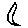
Label: moon